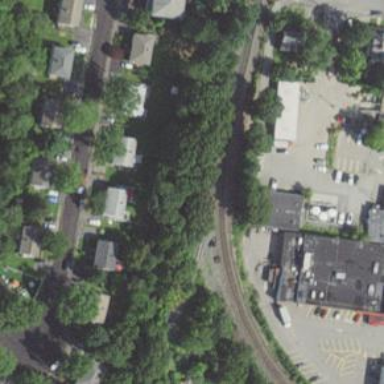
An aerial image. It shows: Abandoned railway.